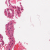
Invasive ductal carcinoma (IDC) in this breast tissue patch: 0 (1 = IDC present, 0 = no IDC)